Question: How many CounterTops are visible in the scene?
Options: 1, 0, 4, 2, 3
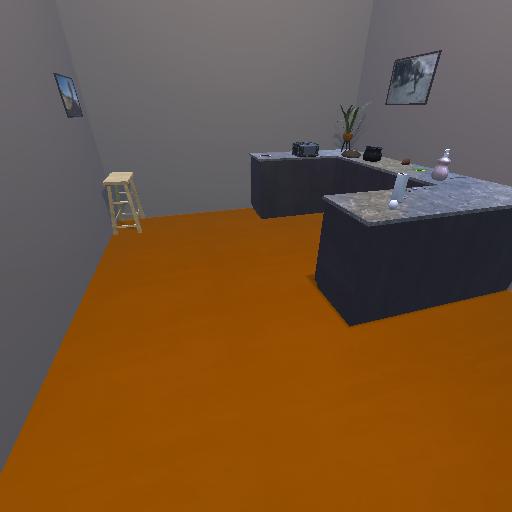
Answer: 1